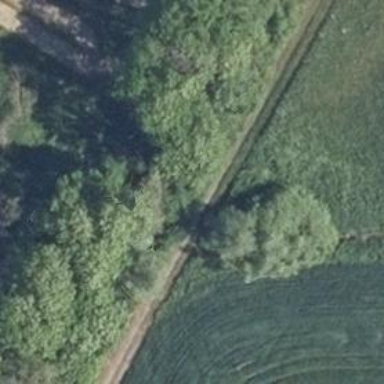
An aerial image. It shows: Culvert tunnel.